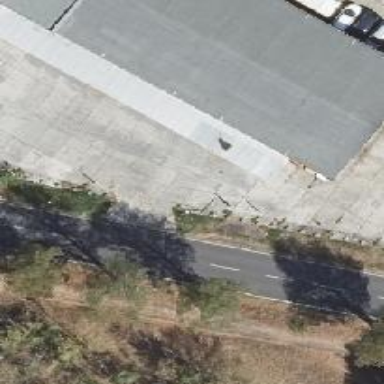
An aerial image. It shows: Driveway with concrete plates as its surface.